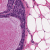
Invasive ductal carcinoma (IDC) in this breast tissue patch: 0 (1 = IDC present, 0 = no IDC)